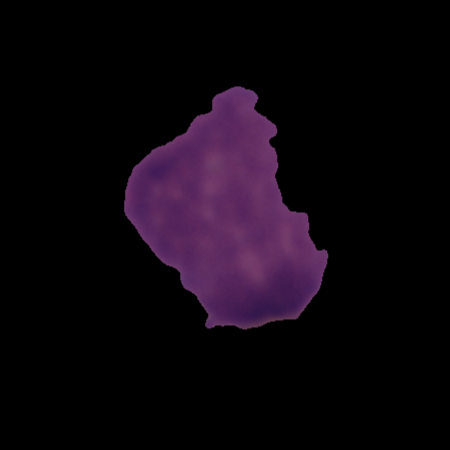
Label: healthy